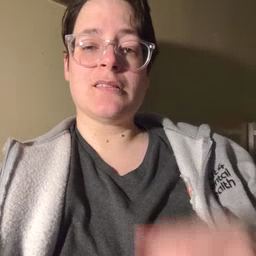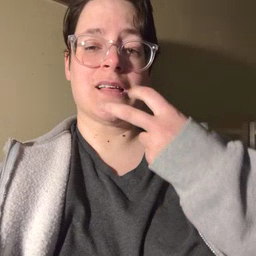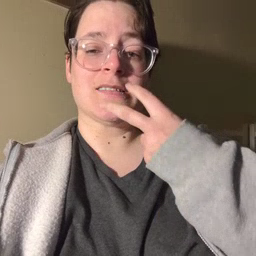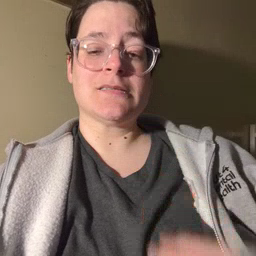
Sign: snack